Question: I am trying to implement automated builds using Jenkins for my iOS projects. I added the Git plugin, but as soon as I try to put the URL for git in the git configuration for the project, it is showing the error in the screen shot below. Here Jenkins cannot clone from the repo to its workspace.

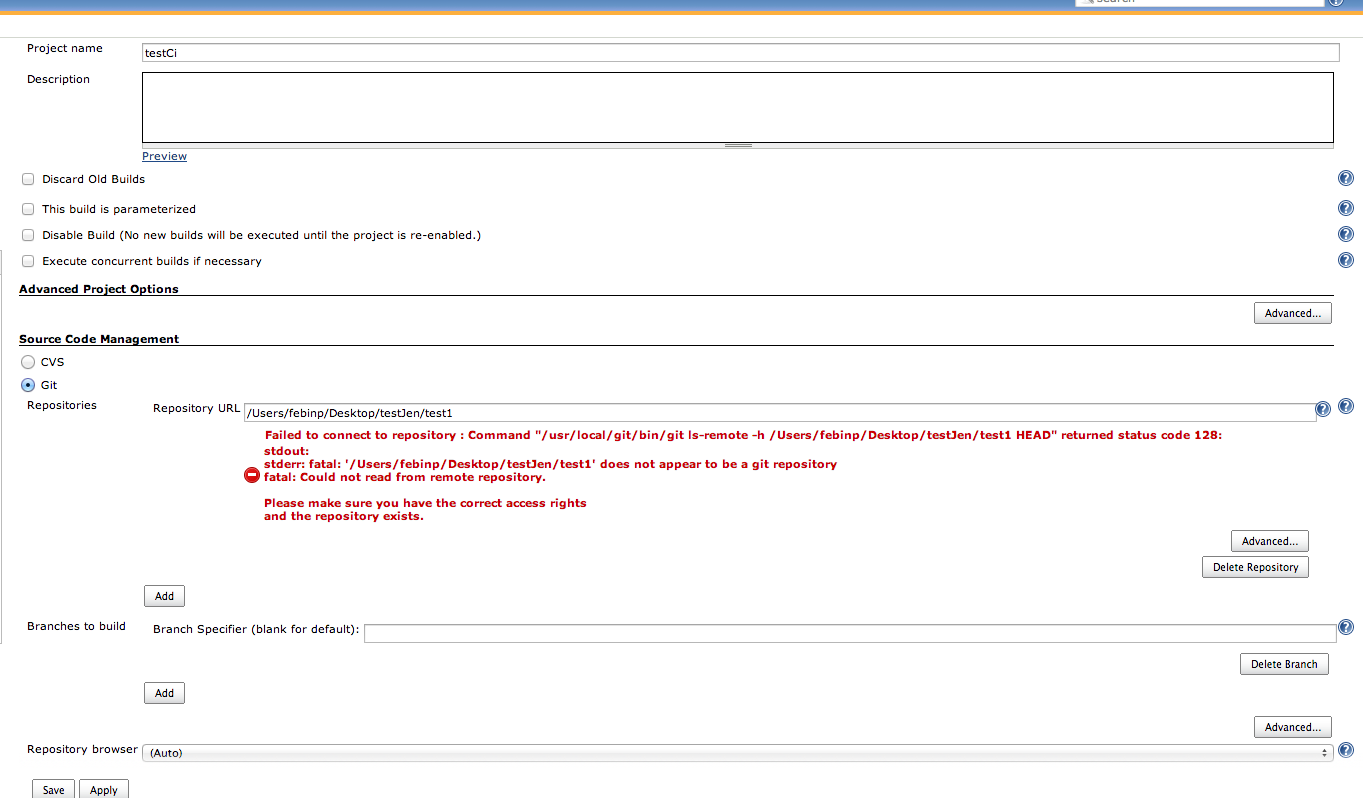
Answer: Actually i solved the issue . it was because of the permission the remote git is not updating properly